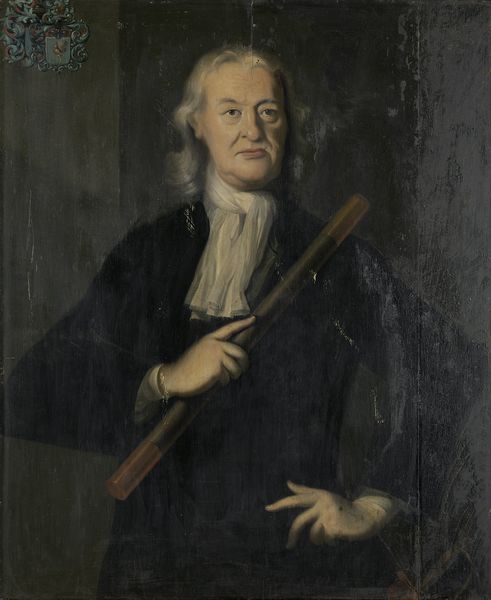
Titel: Portret van gouverneur-generaal Mattheus de Haan
Standort: Amsterdam
Institution: Rijksmuseum
Schlagwörter: dunkel, gemälde, hand, mann, finger, geste, grau, nase, schwarz, weiss, malerei, alt, arm, augen, blass, falten, gesicht, hände, porträt, gewand, haare, lange haare, mantel, locke, seide, alter mann, stab, ernst, streng, finster, halstuch, rolle, wappen, fernrohr, rohr, graue haare, seidenschal, gelockt, 18. jahrhundert